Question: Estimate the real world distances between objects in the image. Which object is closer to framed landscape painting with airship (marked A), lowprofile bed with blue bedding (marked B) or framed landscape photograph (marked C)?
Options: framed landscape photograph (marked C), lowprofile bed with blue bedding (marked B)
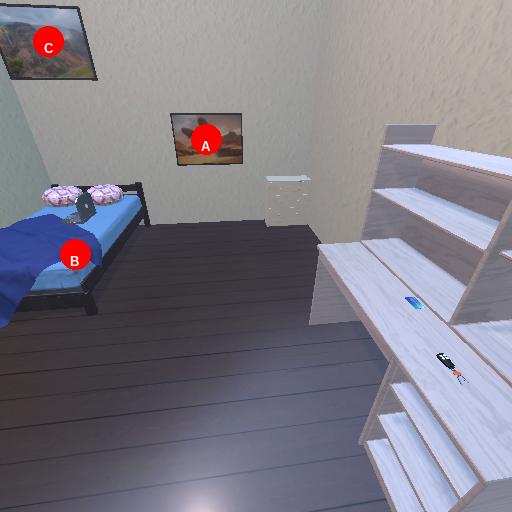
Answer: framed landscape photograph (marked C)